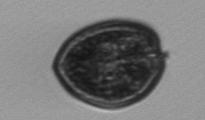
Label: Prorocentrum